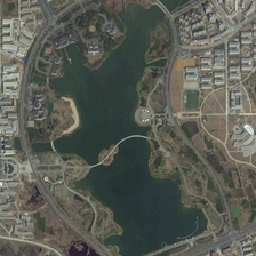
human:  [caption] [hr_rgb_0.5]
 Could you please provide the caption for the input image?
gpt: This is an ocean.

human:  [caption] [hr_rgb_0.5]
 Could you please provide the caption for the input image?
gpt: This is a lake in the city.

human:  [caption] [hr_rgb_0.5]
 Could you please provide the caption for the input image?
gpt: the buildings are tall and colorful and the water is deep green .

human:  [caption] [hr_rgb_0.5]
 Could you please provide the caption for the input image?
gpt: This is lake of the city.

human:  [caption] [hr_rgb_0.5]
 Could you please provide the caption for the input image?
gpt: It's a lake in town.